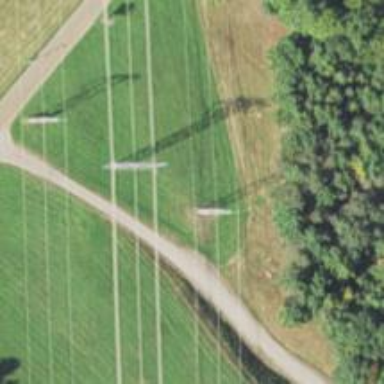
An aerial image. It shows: Power tower.